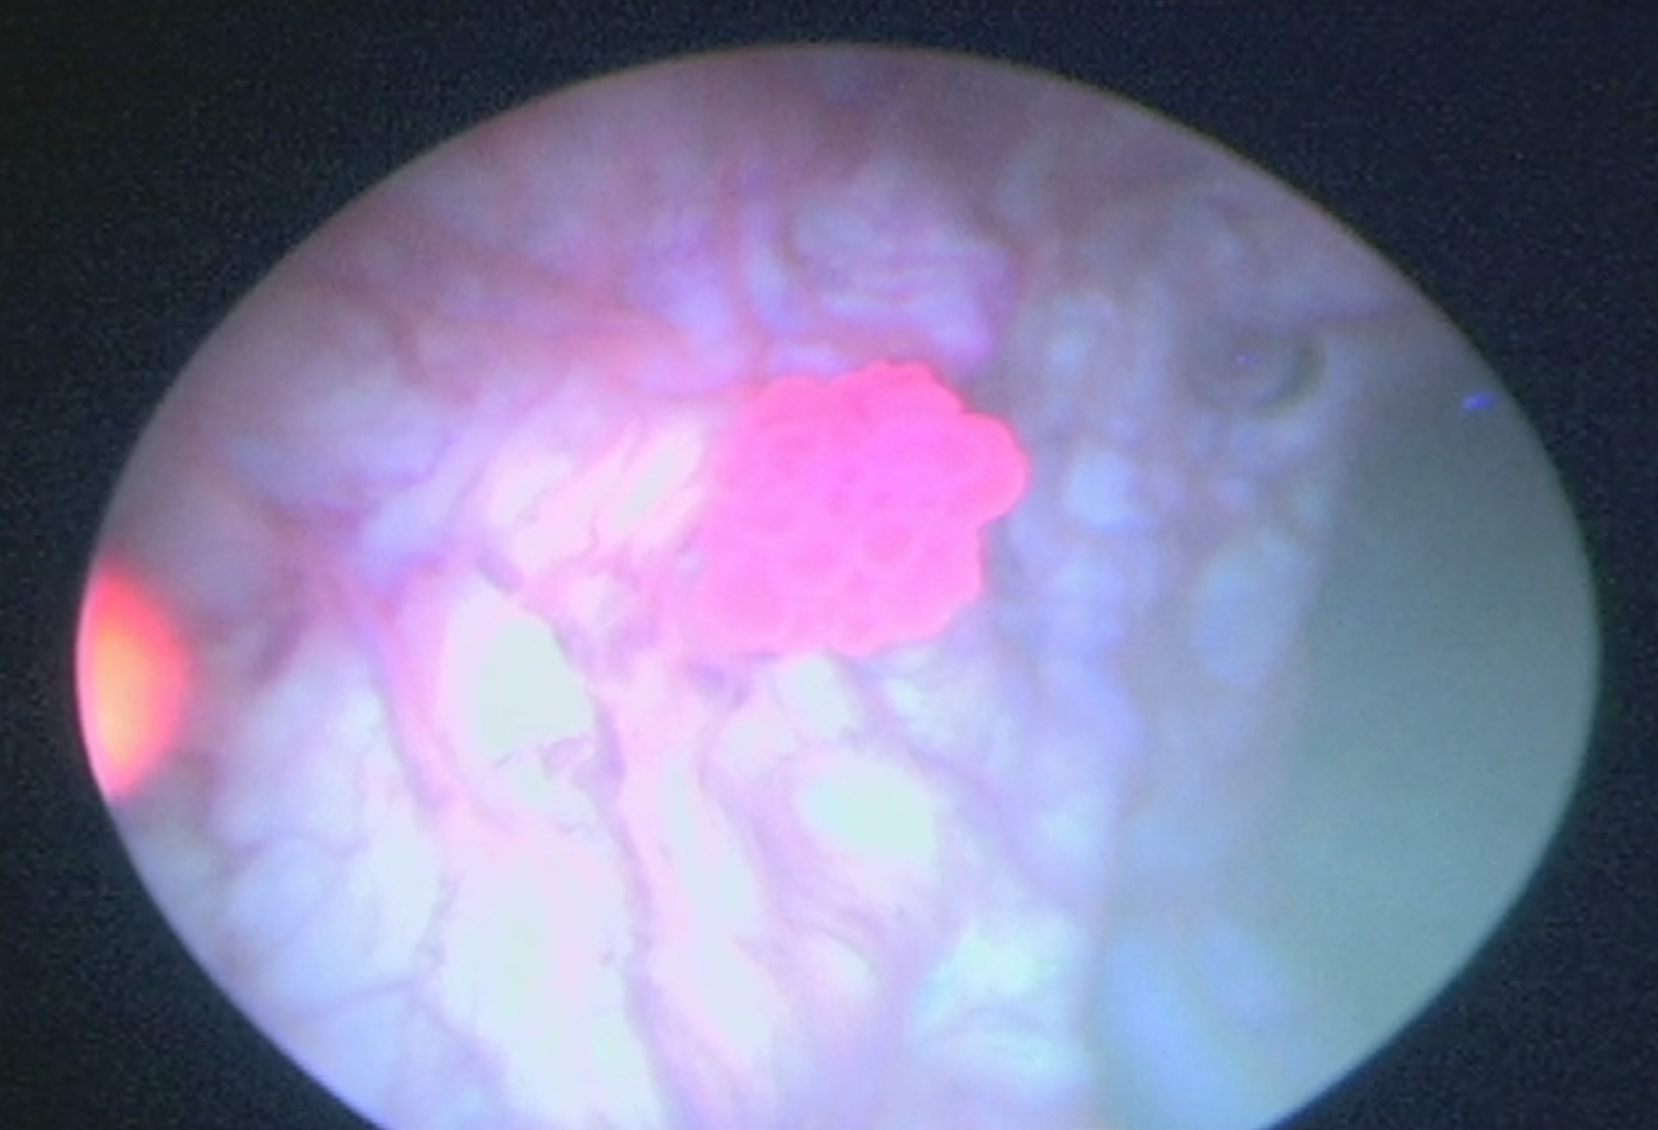
Modality: BLC
Class: Malignant
Subclass: HighGradePapillary
Lesion: L1
Stage: Ta
Morphology: Papillary
Bladder cancer association: Yes